Question: Im using <URL> to create a tagging system for a blog. How do you separate and filter objects so that only ones with selected tags are shown? Kind of like how on StackOverflow if you click on django
it will give you all the questions tagged django. I have tried the method described on <URL>, but I get an 'IndexError: tuple index out of range'. This is the code I am using:
'''
url(r'^tagged/(?P<tag>[\w-]+)/$', TagView.as_view(), name='tag_url'),
class TagView(ListView):
context_object_name = 'blog'
template_name = 'links/index.html'
def get_queryset(self):
return Blog.objects.filter(tags__name__in=[self.args[0]])
def get_context_data(self, **kwargs):
context = super(TagView, self).get_context_data(**kwargs)
context['requested_tag'] = self.args[0]
return context
<a href='{% url tag_url tag=tag %}'>{{ tag.name }}</a>
'''
Am I missing something to get this method to work?
It seems like this is a pretty common programming necessity. Maybe you know a better method... Thanks for your ideas!
---
EDIT: TagView based on @catherine's suggestions:
'''
class TagView(ListView):
model = Blog
context_object_name = 'blog_list'
template_name = 'tag-list.html'
def get_queryset(self):
queryset = super(TagView, self).get_queryset()
return queryset.filter(tags__name__in=self.kwargs['tags'])
class Blog(models.Model):
name = models.CharField(max_length=50)
date = models.DateTimeField()
slug = models.SlugField()
article = models.TextField()
tags = TaggableManager()
def __unicode__(self):
return self.name
'''
tag-list.html:
'''
{% block content %}
stuff
{% for blog in blog_list %}
{{ blog.article }}
{{ blog.name }}
{% endfor %}
{% endblock %}
'''
The blog_list does not exist in the template, and no blog objects are available. Rather, only 'stuff' is rendered to the template. Any ideas are appreciated! Thanks!
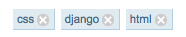
Answer: This answer is based on "EDIT: TagView based on @catherine's suggestions:".
You have a typo, in 'get_queryset' method:
'''
return queryset.filter(tags__name__in=self.kwargs['tags'])
'''
you use 'tag' and not 'tags' thus it should be:
'''
return queryset.filter(tags__name__in=[self.kwargs['tag']])
'''